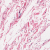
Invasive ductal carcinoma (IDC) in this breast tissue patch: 0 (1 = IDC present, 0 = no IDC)